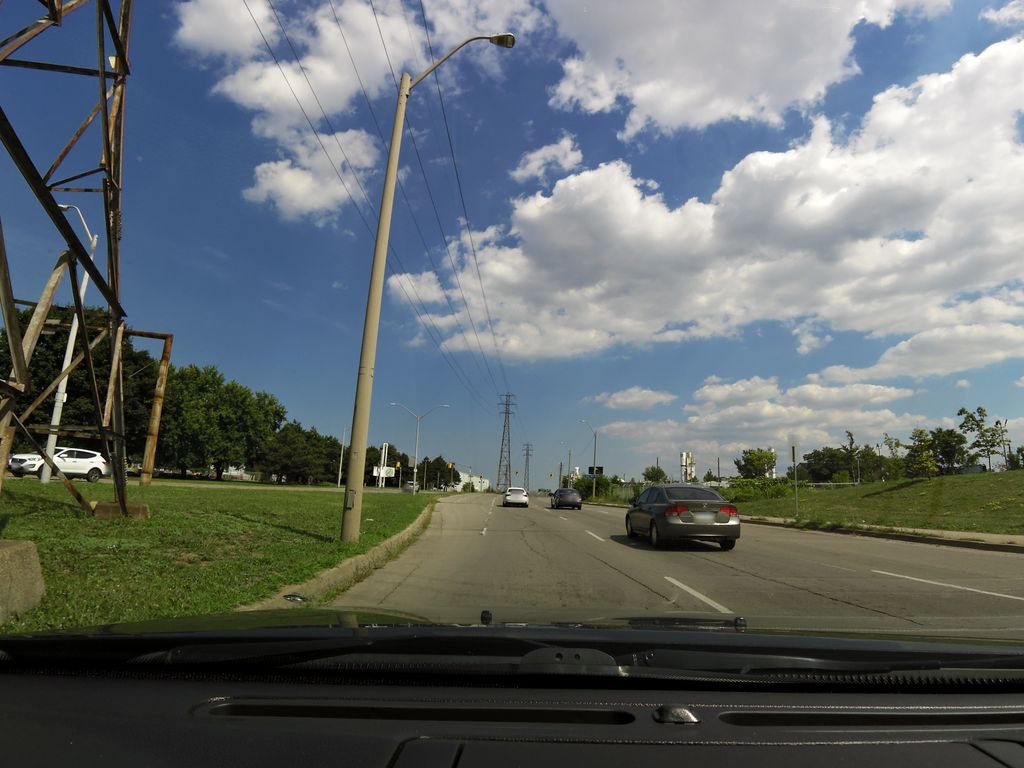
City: hamilton